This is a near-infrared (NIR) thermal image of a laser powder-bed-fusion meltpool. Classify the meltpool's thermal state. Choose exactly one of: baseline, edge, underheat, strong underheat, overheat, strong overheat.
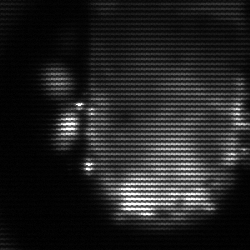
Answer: baseline